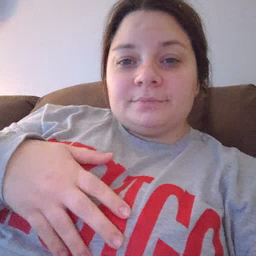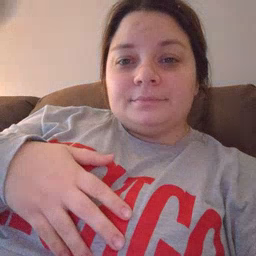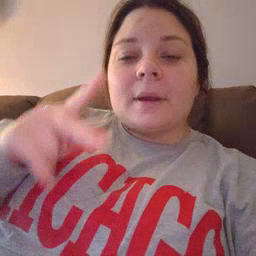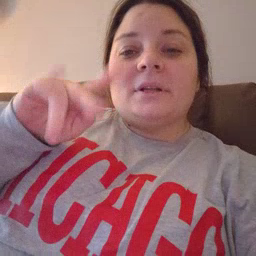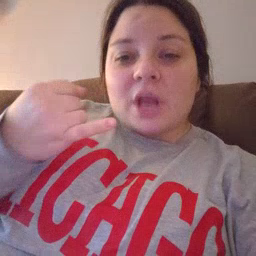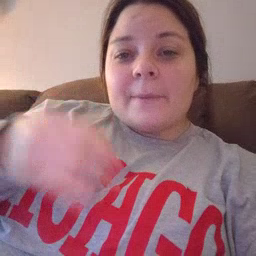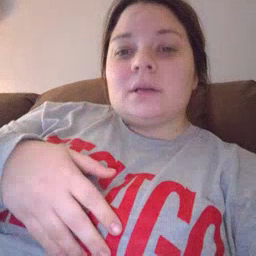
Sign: pajamas